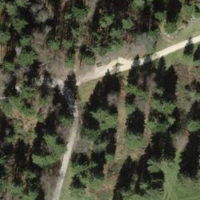
EUNIS habitat code: 41
Species observed at this site:
Primula veris
Cardamine heptaphylla
Rumex obtusifolius